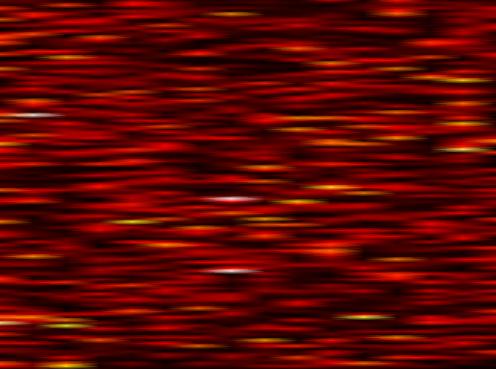
Label: FBMC